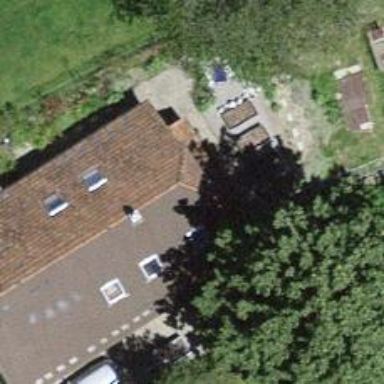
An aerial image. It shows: Farm building.